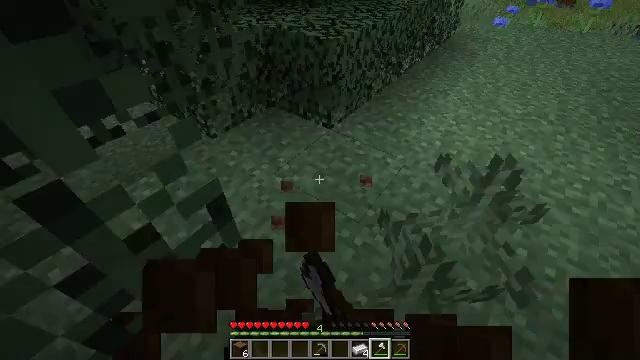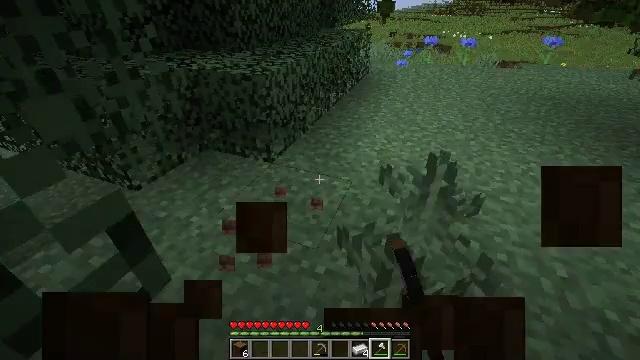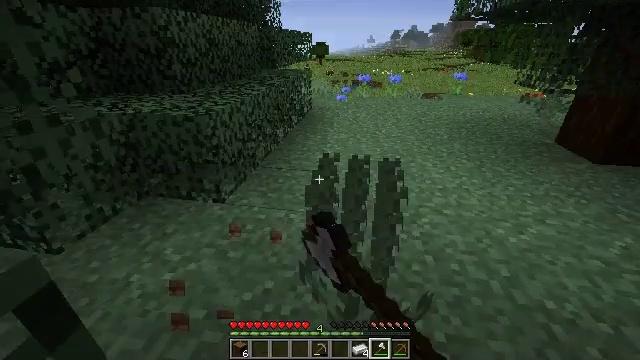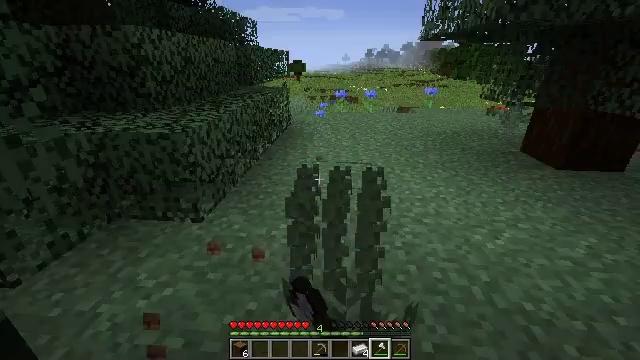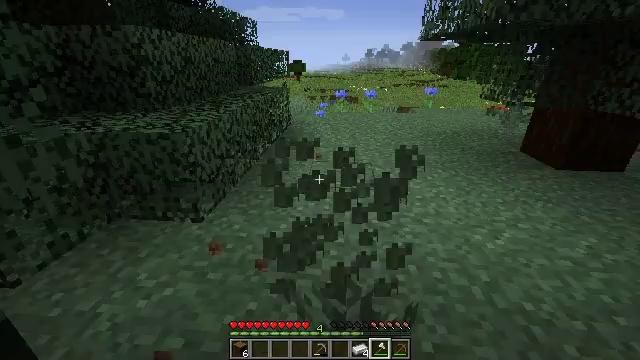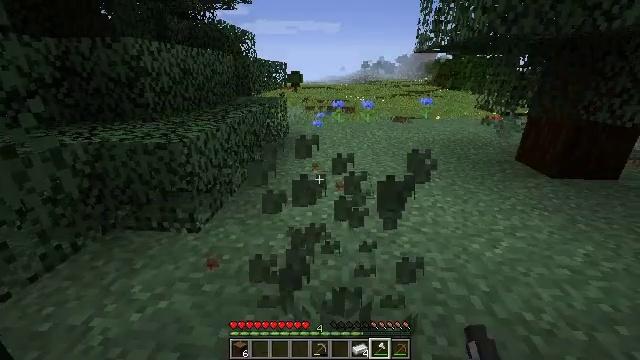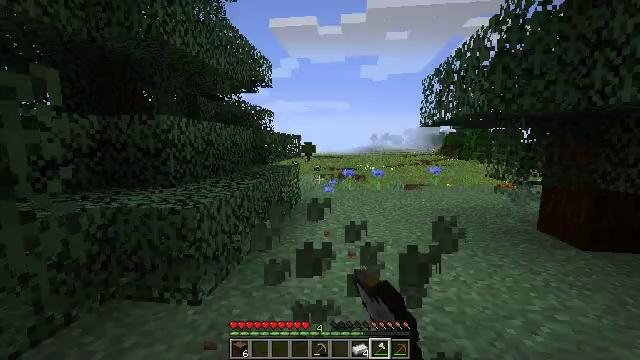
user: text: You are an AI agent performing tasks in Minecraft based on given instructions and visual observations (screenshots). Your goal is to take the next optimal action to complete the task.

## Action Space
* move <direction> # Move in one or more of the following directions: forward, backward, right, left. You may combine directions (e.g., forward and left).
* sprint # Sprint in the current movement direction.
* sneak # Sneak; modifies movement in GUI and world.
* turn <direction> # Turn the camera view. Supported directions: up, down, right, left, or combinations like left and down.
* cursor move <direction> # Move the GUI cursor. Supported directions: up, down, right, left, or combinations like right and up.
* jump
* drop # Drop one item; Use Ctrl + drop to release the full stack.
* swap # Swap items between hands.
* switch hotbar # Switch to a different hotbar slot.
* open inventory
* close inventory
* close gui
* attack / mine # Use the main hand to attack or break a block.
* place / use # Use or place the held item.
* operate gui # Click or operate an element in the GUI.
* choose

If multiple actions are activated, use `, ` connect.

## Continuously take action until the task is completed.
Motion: motion action
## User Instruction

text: Attack the ground to gather fern.
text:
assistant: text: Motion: turn right and up, attack / mine
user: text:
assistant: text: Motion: turn right and up, attack / mine
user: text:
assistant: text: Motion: turn right and up, attack / mine
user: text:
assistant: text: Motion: attack / mine
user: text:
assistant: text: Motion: turn up, attack / mine
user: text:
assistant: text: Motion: move forward, turn left and up
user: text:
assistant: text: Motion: no_op